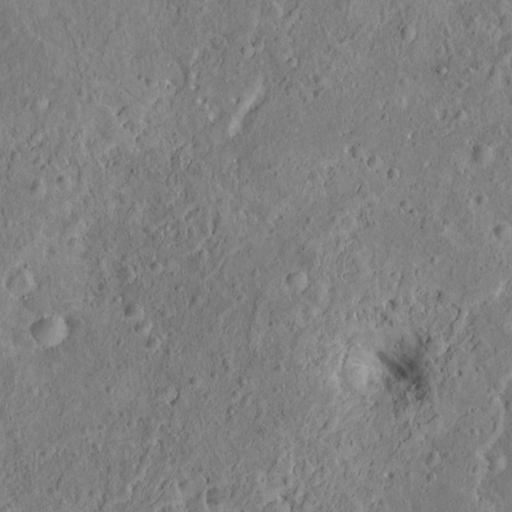
Objects detected: cone